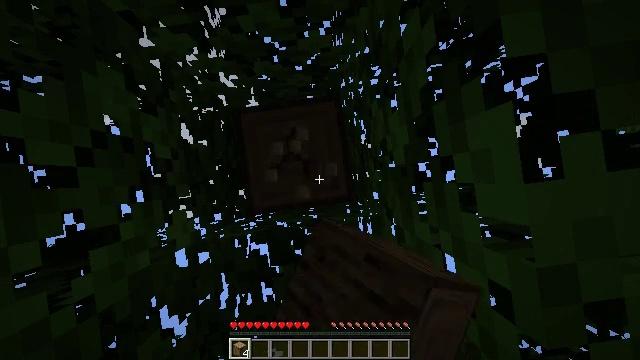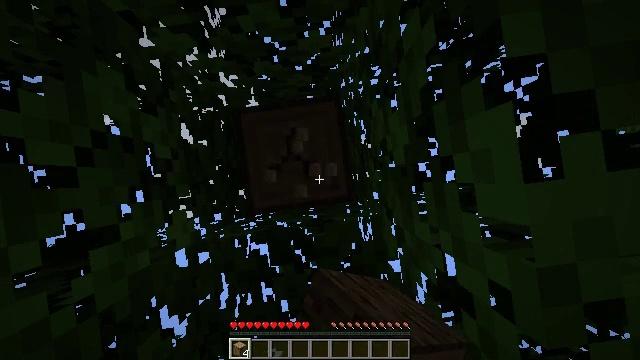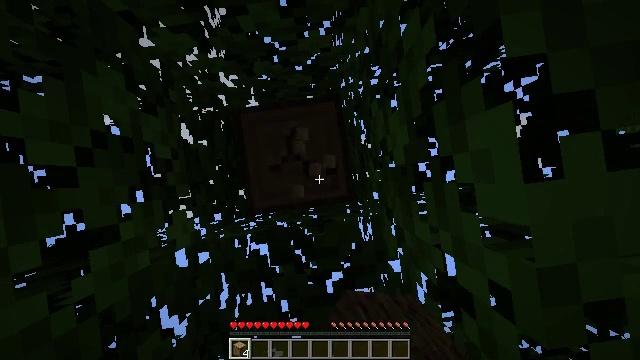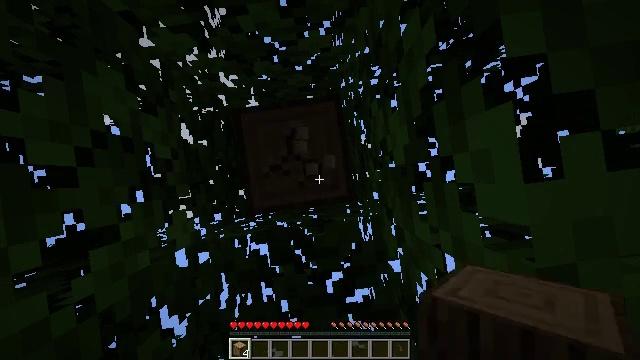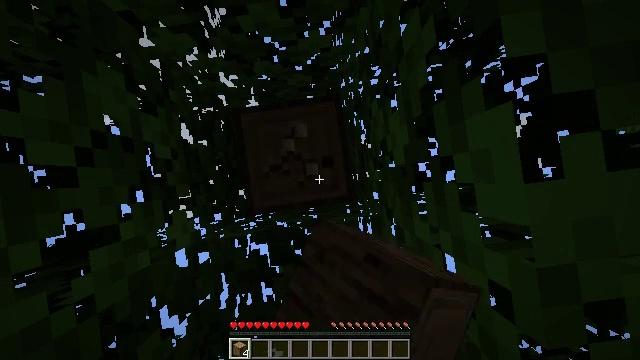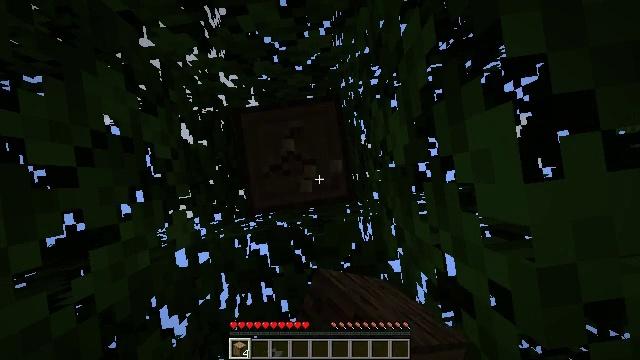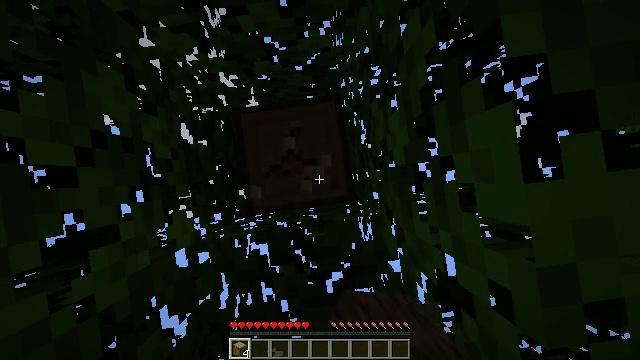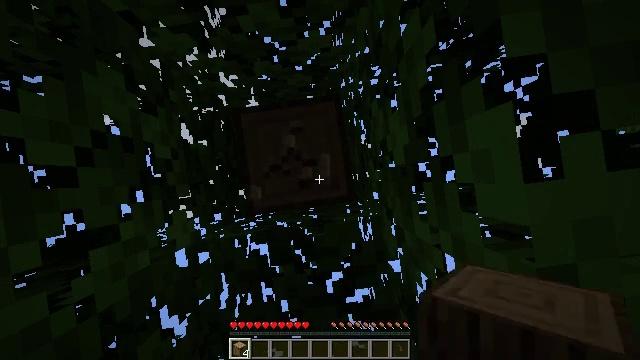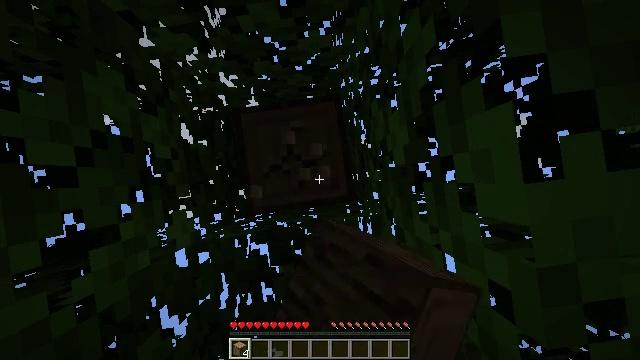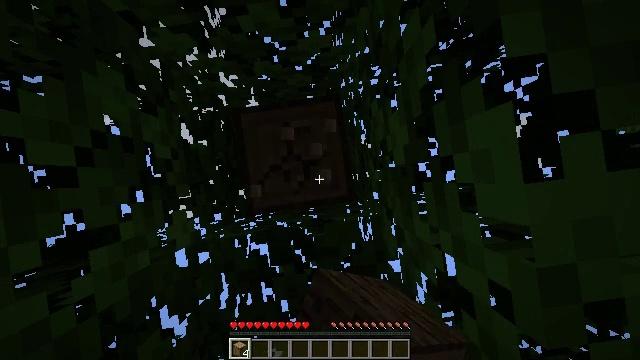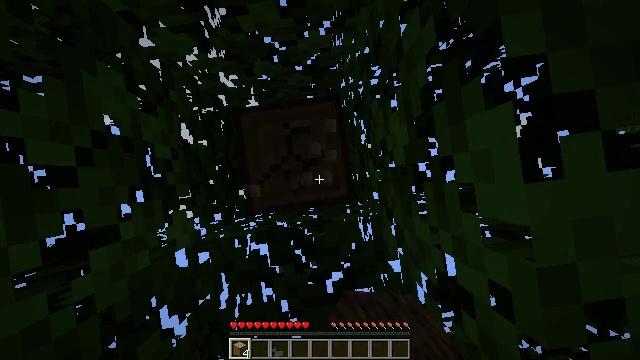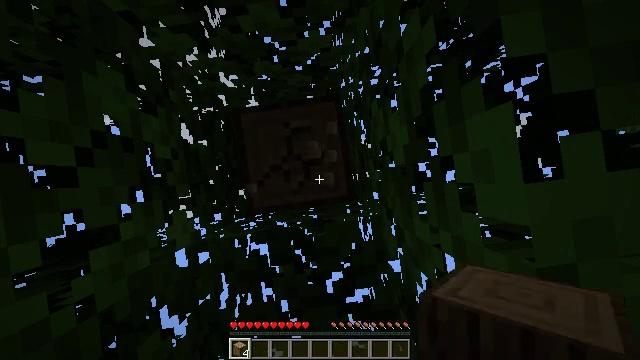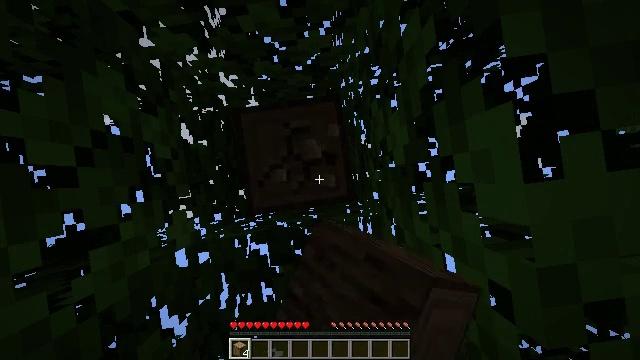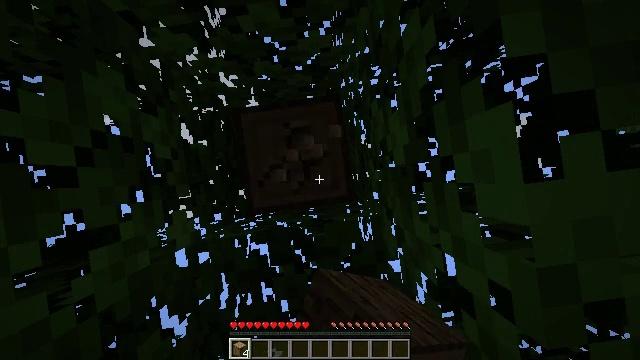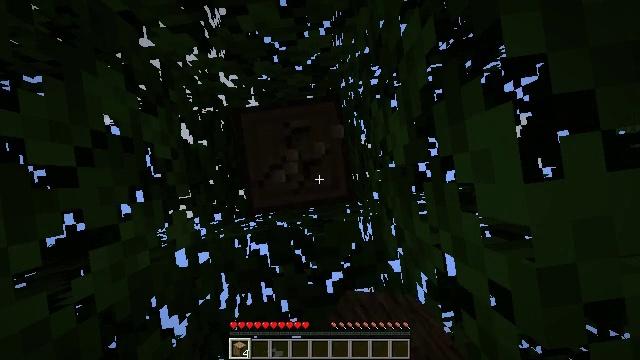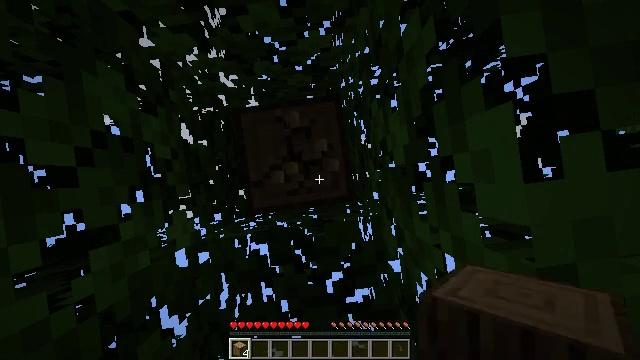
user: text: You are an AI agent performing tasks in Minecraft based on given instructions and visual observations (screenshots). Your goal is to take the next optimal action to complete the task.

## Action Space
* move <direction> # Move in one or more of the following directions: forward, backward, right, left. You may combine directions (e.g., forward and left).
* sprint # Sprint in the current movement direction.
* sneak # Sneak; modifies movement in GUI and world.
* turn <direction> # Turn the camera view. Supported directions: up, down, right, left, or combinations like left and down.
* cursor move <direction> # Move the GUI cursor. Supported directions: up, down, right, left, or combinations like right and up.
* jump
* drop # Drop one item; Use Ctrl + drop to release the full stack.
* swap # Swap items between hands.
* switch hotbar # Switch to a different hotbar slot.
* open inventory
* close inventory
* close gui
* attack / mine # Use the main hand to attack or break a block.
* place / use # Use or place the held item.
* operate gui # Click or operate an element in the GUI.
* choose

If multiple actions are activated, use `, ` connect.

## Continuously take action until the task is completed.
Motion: motion action
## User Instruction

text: Remove oak leaves from branches.
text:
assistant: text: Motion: attack / mine
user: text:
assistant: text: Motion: attack / mine
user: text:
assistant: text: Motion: attack / mine
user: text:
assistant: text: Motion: attack / mine
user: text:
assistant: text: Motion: attack / mine
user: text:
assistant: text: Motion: attack / mine
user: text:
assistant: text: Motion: attack / mine
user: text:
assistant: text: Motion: attack / mine
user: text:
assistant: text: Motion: attack / mine
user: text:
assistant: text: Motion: attack / mine
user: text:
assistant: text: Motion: attack / mine
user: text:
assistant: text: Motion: attack / mine
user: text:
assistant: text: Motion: attack / mine
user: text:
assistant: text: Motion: attack / mine
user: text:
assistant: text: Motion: attack / mine
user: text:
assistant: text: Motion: attack / mine
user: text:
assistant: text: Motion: attack / mine
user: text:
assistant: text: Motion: attack / mine
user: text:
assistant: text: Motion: attack / mine
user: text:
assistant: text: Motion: attack / mine
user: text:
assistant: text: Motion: attack / mine
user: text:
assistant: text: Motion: attack / mine
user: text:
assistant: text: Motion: attack / mine
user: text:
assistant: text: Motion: attack / mine
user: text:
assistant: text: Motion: attack / mine
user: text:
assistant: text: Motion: attack / mine
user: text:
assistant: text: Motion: attack / mine
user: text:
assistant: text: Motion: attack / mine
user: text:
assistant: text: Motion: attack / mine
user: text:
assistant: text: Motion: attack / mine